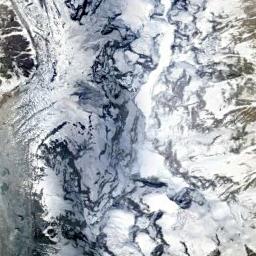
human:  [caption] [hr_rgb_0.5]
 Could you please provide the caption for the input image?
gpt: A snow-covered mountain covered in large areas .

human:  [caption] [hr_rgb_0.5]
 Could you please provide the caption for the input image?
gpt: The snowberg is covered with glaciers .

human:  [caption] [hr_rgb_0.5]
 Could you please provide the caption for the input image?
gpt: There is snow on the part of the snowberg .

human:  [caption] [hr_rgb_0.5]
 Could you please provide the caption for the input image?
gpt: The snow berg is consist of bare land and white snow .

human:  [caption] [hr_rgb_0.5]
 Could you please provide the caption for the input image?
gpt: There are much snow and some bare land on the snowberg .